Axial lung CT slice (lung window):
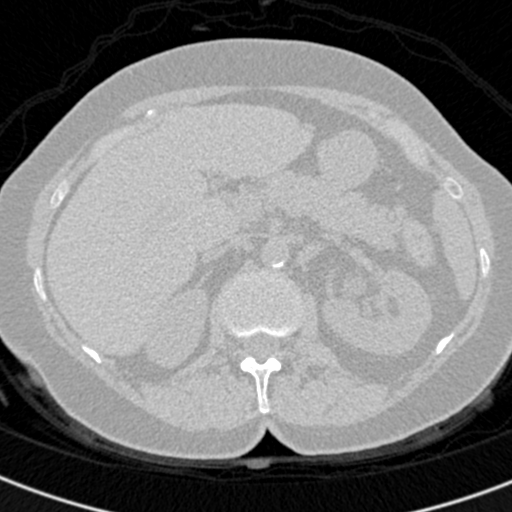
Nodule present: no